Question: I have an exe file which runs OK when I double clik on it (even when not Admin mode)
When I run it through win-task-scheduler it fails right at the start.
(I see it fails on configuring Nhibernate)
1) How can I configure the scheduler to run in elevated mode?
2) If that doesn't help - any other idea?

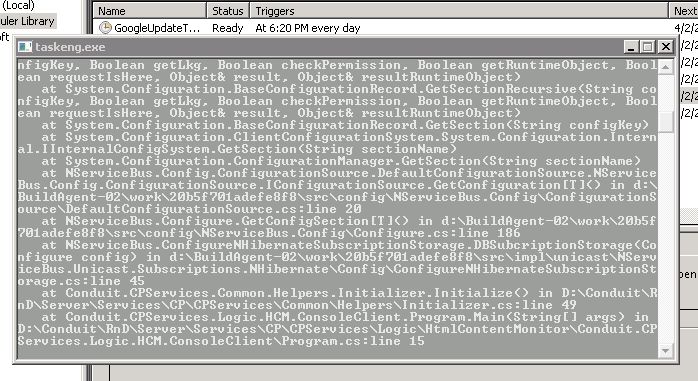
Answer: To run in elevated mode:
<URL>
Check the box named "Run with highest privileges"